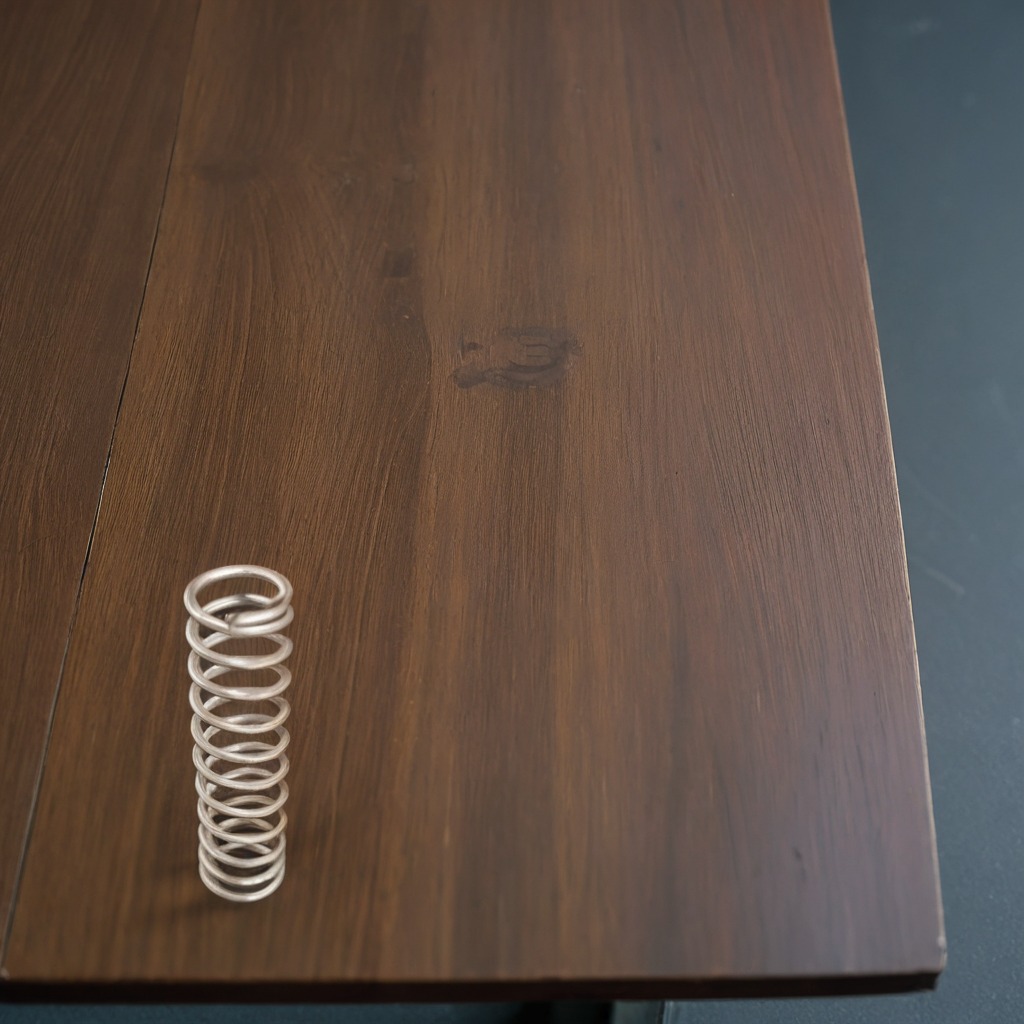
A coiled metal spring lies on the old table in the garage.